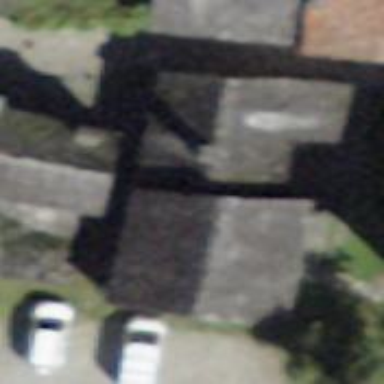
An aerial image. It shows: Shed building.